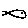
Label: fish